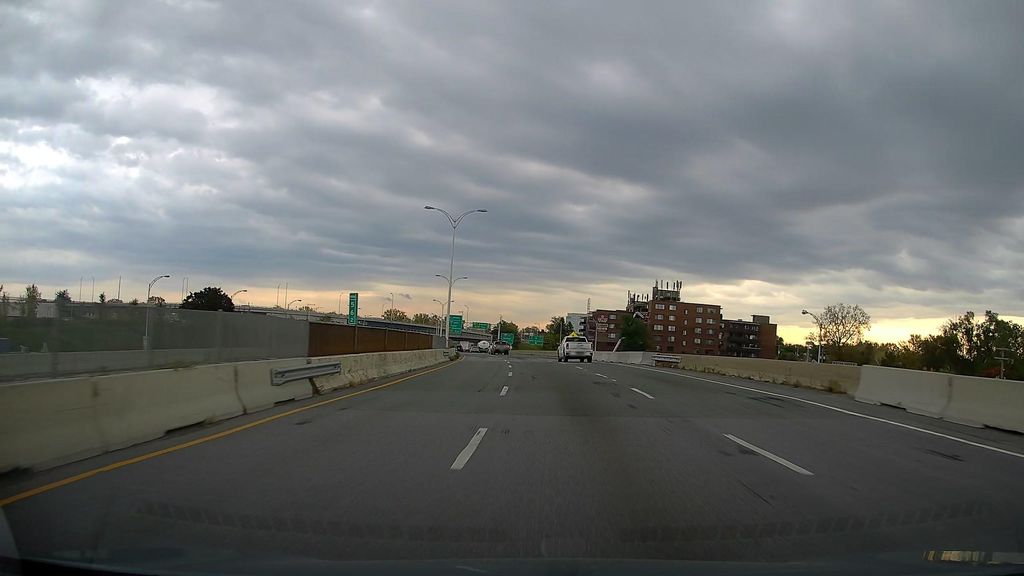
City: montreal